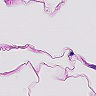
Metastatic tissue present: no